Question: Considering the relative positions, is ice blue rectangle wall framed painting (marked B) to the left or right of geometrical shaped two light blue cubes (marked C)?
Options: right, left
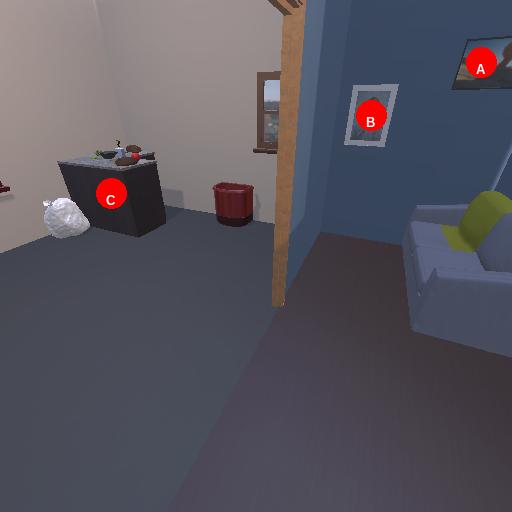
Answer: right